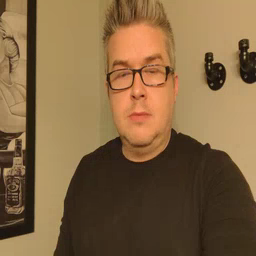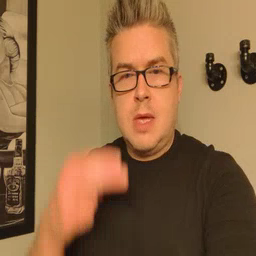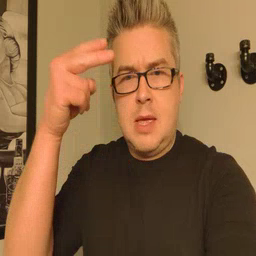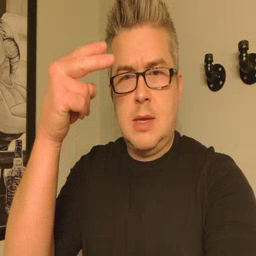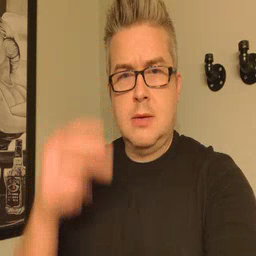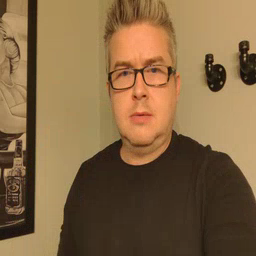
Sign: high